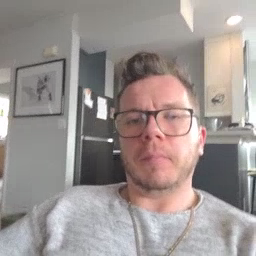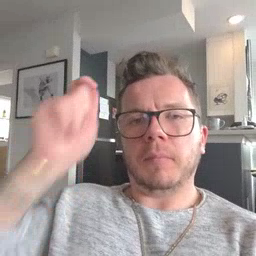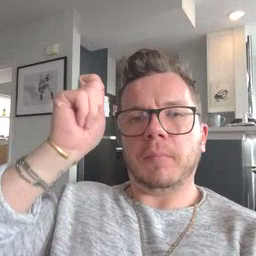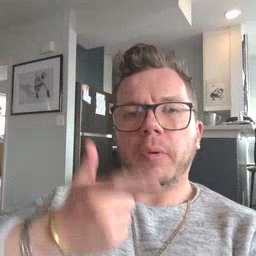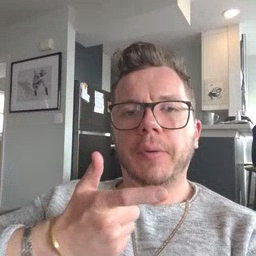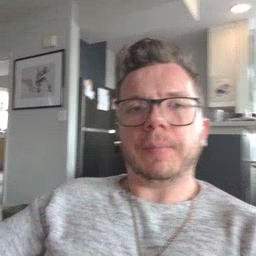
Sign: brother